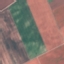
Land use / land cover: AnnualCrop